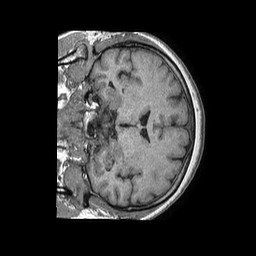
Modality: T1w
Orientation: coronal
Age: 56
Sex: female
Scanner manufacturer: philips
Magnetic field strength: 1.5 T
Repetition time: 0.00764 s
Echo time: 0.0035 s